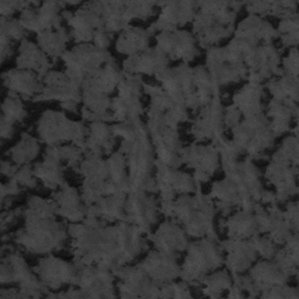
Label: frost